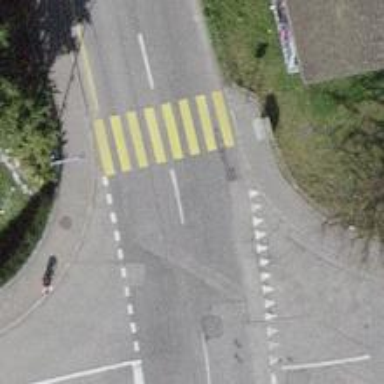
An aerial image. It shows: Marked road crossing.